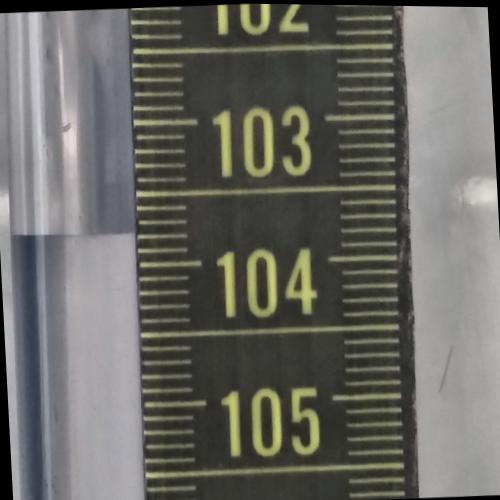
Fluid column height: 103.8 cm